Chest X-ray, AP view. Patient: 47 years old, sex F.
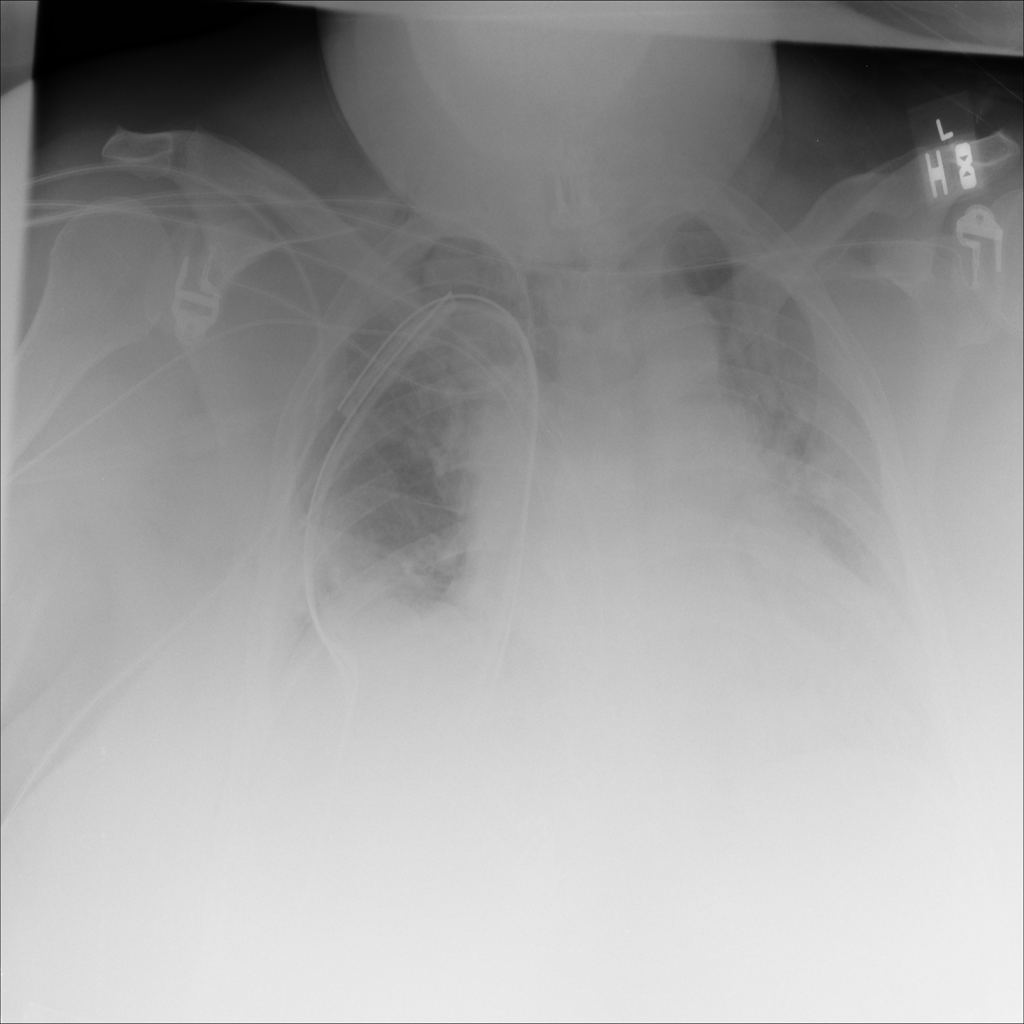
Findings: No Finding